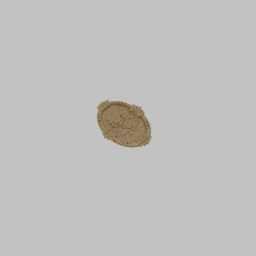
Label: decoration